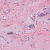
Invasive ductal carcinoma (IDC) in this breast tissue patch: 1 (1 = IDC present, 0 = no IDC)